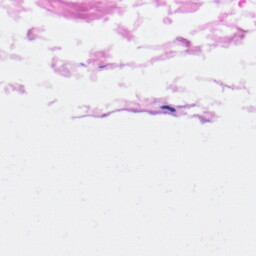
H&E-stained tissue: Heart